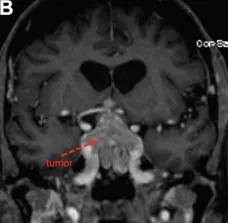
Large sellar/suprasellar mass on MRI. , coronal T1 with gadolinium.
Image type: radiology (mri)